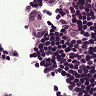
Metastatic tissue present: yes